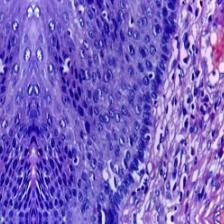
Diagnosis: Normal